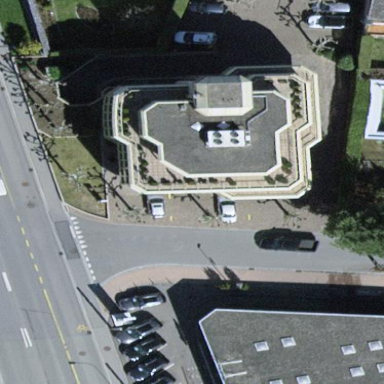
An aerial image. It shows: Commercial building.